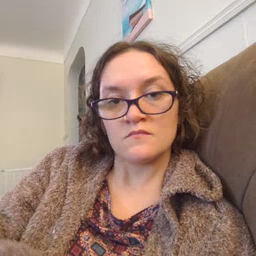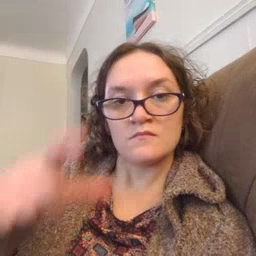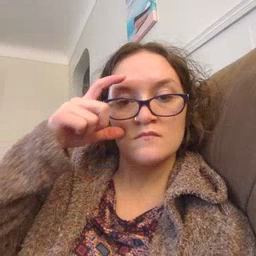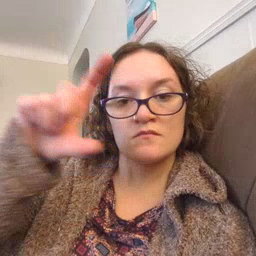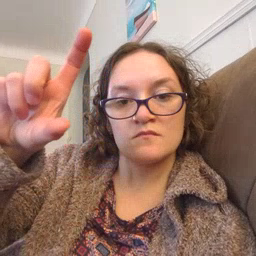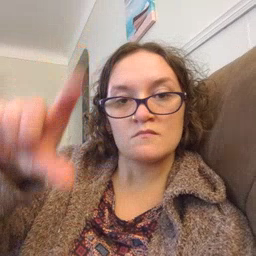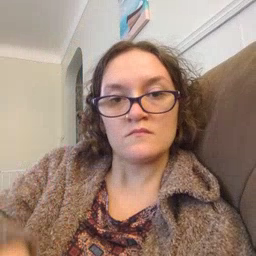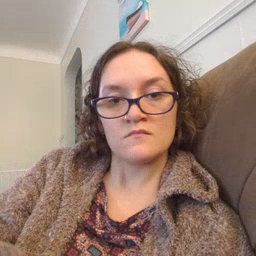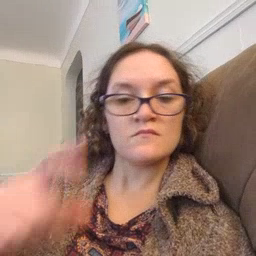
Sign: moon